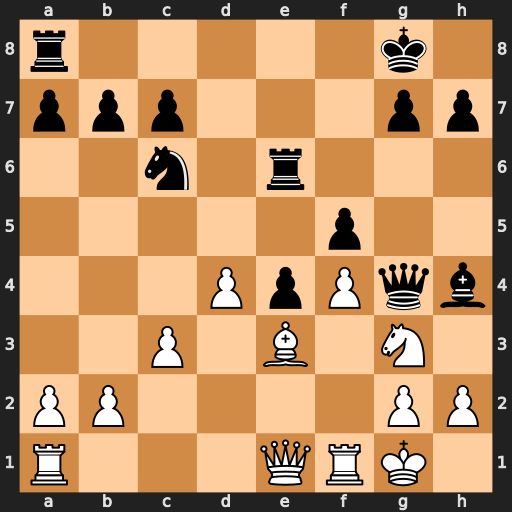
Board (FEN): r5k1/ppp3pp/2n1r3/5p2/3PpPqb/2P1B1N1/PP4PP/R3QRK1
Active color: w
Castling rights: -
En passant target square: -
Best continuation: d5 Rg6 dxc6